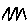
Label: zigzag